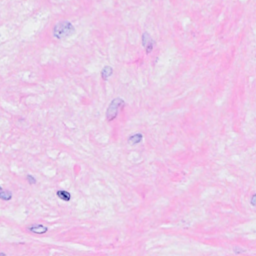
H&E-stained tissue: Breast